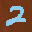
Label: 2